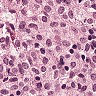
Metastatic tissue present: no